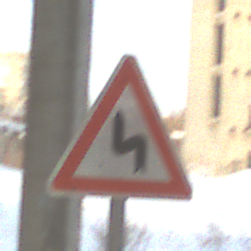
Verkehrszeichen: DoppelkurveZunaechstLinks
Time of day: MorningAfternoon
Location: Roofed (Suburban)
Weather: PartlyCloudy
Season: Winter
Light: Natural